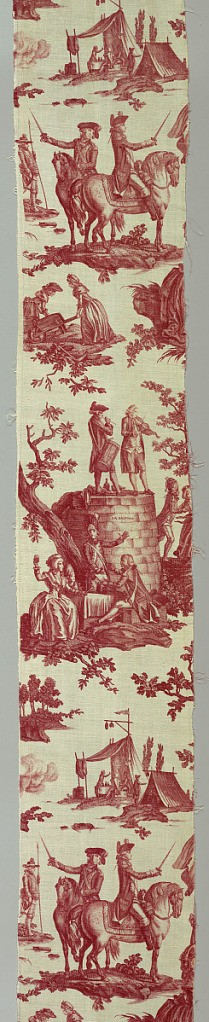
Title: La Fete de la Federation (The Festival of the Federation)
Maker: Jean-Baptiste Huet, French, 1745 – 1811
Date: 1790–1791
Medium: cotton Technique: printed by engraved copper plate on plain weave
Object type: Textile
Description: Length of printed cotton with scenes printed in red on white. In one scene, Louis XVI is shown taking the oath of loyalty at the Altar of Liberty while Marie Antoinette and the Dauphin pledge allegiance; Lafayette is in the background. In another scene people are dancing on the ruins of the Bastille. The fabric was designed after the fall of the Bastille (July 14, 1789) but before the beheading of Louis XVI (January 21, 1793) and is regarded as an attempt by Oberkampf to remain on good terms with both the Royalists and the Revolutionaries.